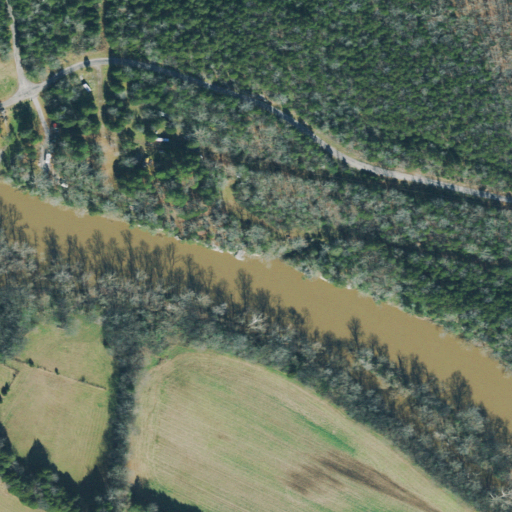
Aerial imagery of cliff(s) in Tennessee named Powell Bluff containing evergreen forest, mixed forest, open water, pasture, cultivated crops, deciduous forest, open development, woody wetlands, and herbaceous wetlands